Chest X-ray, PA view. Patient: 35 years old, sex F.
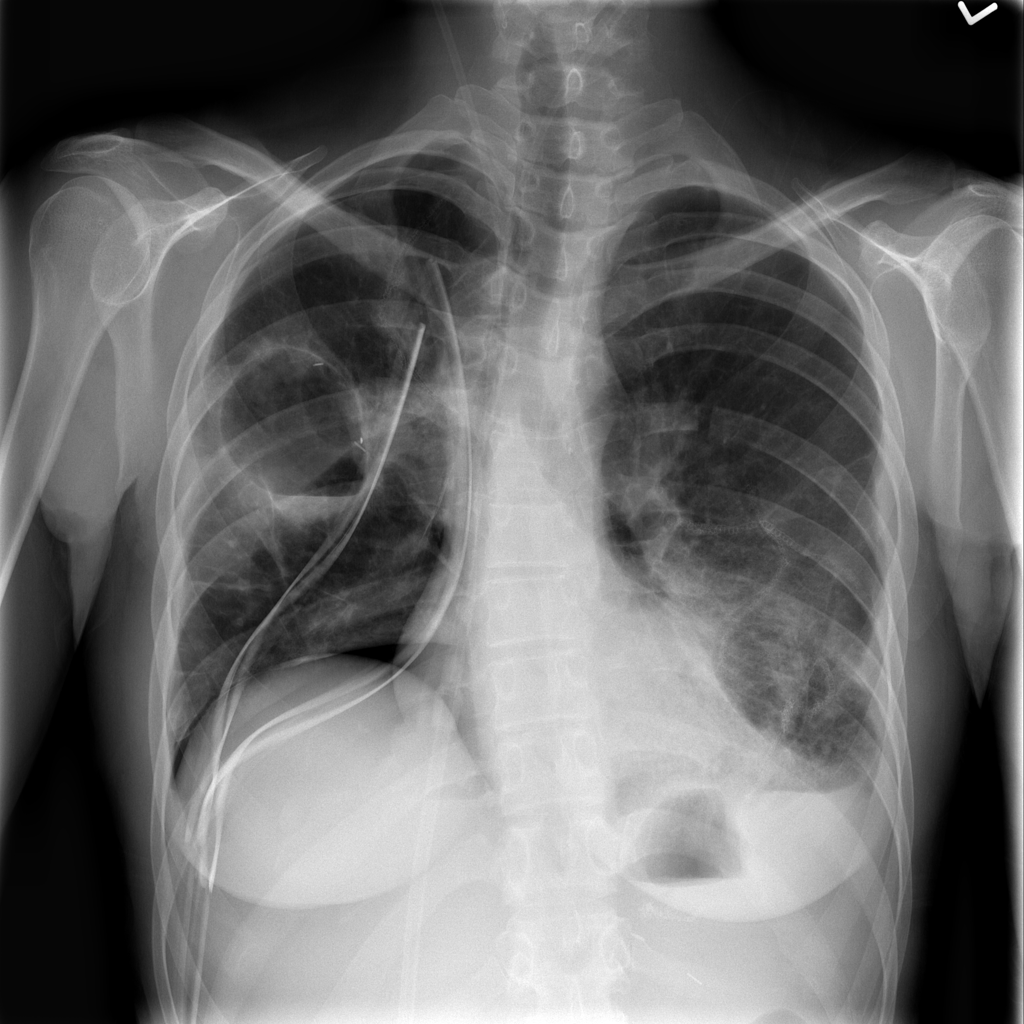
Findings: Effusion, Infiltration, Pleural_Thickening, Pneumothorax